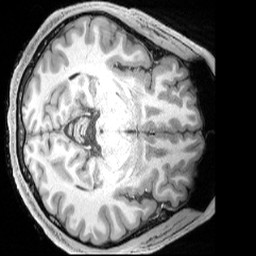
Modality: T1w
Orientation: axial
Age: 26
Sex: male
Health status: healthy
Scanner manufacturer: siemens
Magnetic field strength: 3 T
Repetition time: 2.4 s
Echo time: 0.00222 s